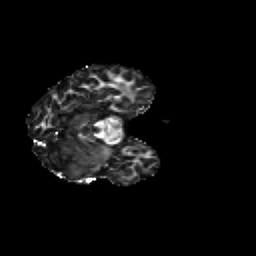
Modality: FA
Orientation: axial
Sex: male
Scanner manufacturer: siemens
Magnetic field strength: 3 T
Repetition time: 5 s
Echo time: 0.071 s